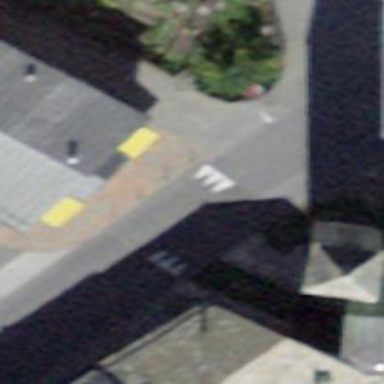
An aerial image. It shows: Traffic calming table.